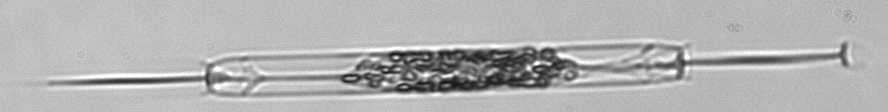
Label: Ditylum_brightwellii